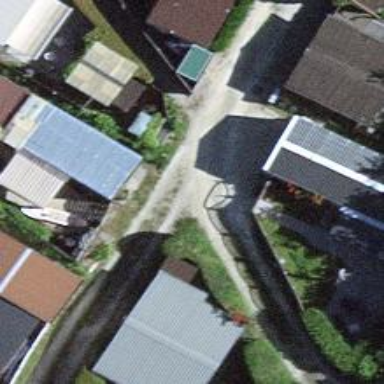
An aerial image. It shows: Asphalt alley designated as service road.